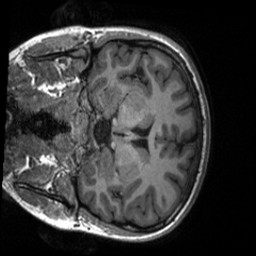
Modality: T1w
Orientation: coronal
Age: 19
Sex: female
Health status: healthy
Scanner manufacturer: siemens
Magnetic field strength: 3 T
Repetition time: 2 s
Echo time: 0.00232 s